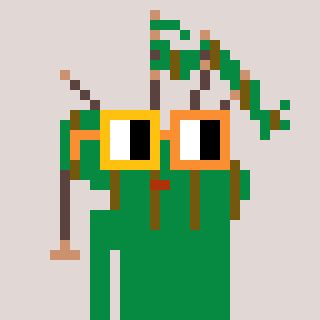
a pixel art character with square yellow and orange glasses, a bagpipe-shaped head and a green-colored body on a warm background